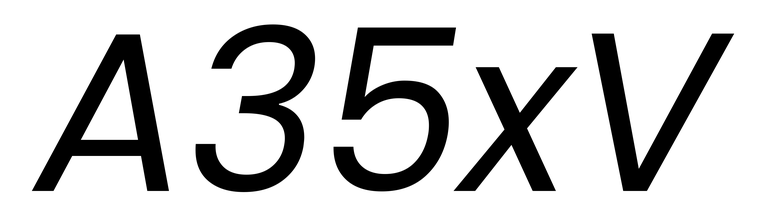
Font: Poppins-Italic